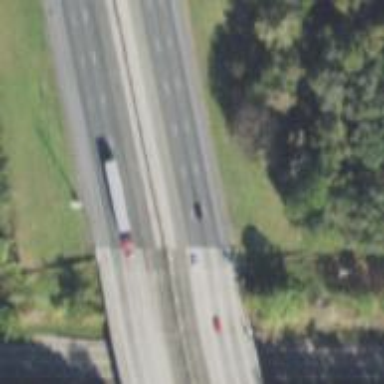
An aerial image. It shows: Beam-structured bridge on motorway.